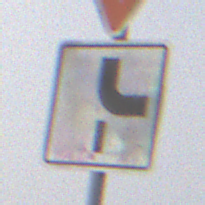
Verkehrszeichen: VerlaufVorfahrtsstrasse10
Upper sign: VorfahrtGewaehren
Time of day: MorningAfternoon
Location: Outdoor (Nature)
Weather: PartlyCloudy
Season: NotSpecified
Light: Natural